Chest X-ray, AP view. Patient: 48 years old, sex M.
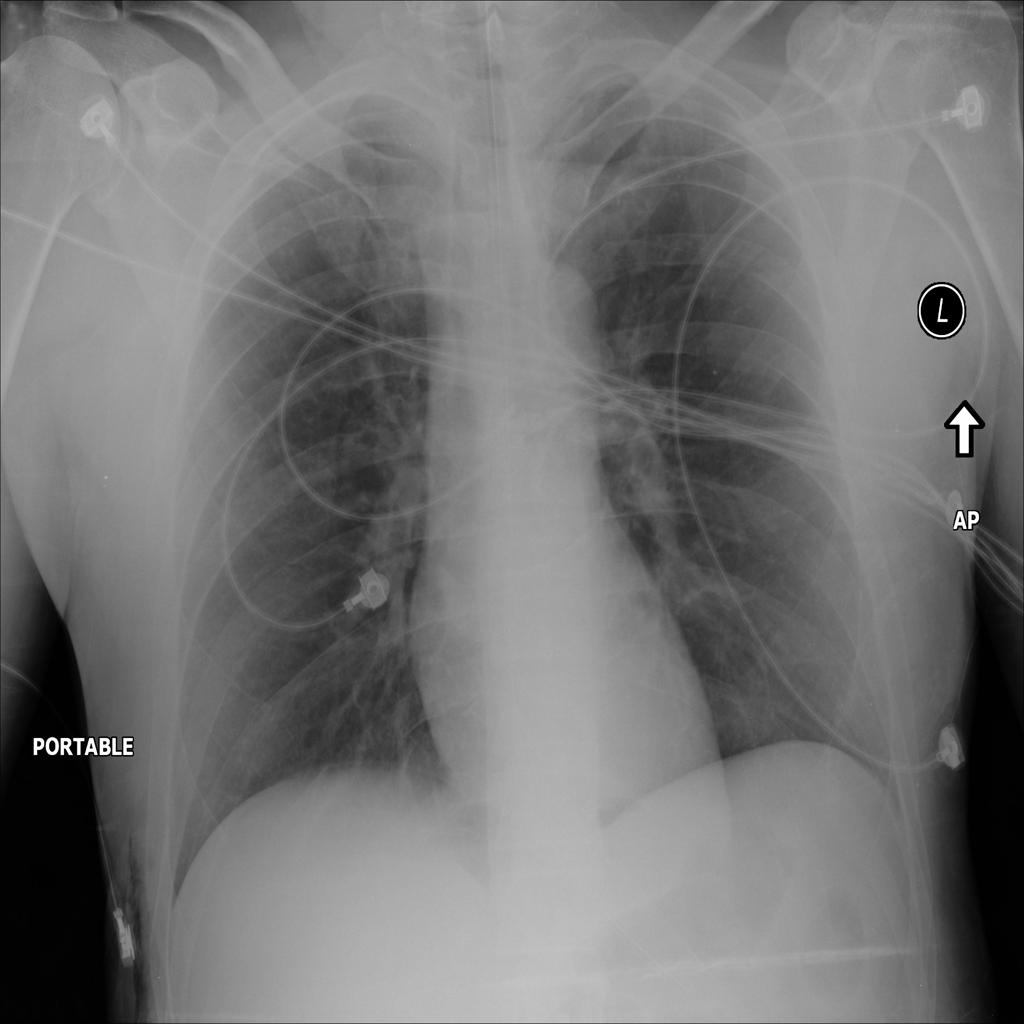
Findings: No Finding